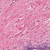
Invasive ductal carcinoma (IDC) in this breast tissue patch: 0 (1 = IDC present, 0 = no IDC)